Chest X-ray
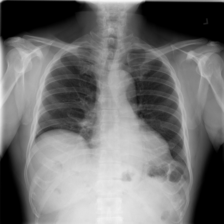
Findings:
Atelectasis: negative
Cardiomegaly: negative
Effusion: negative
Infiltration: negative
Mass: negative
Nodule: negative
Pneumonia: negative
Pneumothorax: negative
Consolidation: negative
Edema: negative
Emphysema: negative
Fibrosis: negative
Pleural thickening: negative
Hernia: negative